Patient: sex F, age 65
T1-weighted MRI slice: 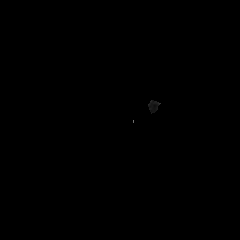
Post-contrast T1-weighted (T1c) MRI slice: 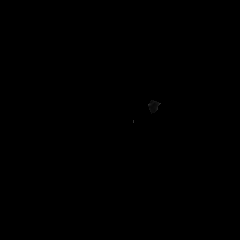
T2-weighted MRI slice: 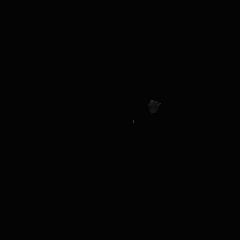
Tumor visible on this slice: no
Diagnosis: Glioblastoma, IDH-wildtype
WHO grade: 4